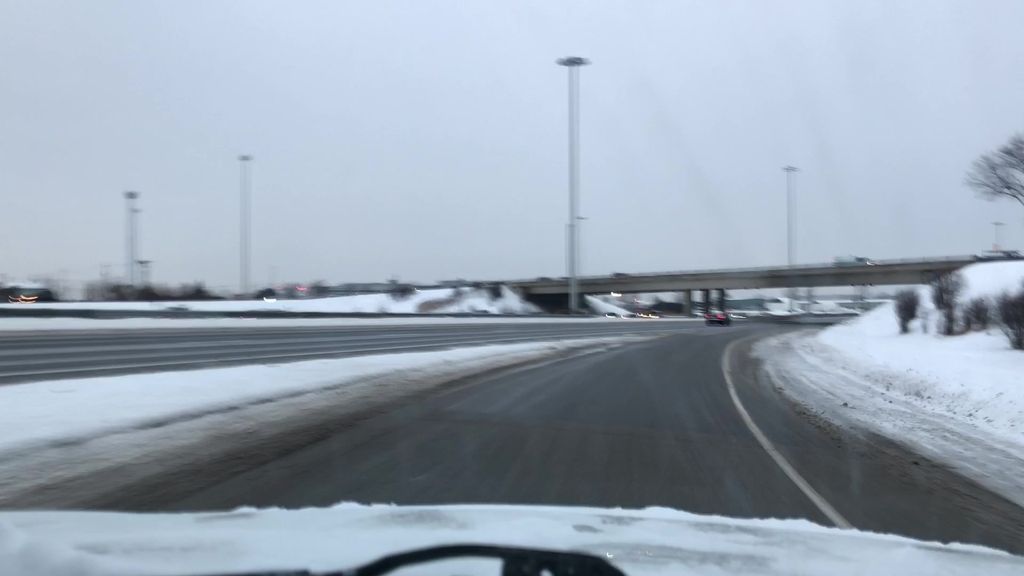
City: ottawa-gatineau